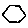
Label: hexagon